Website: macys
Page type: store-pickup
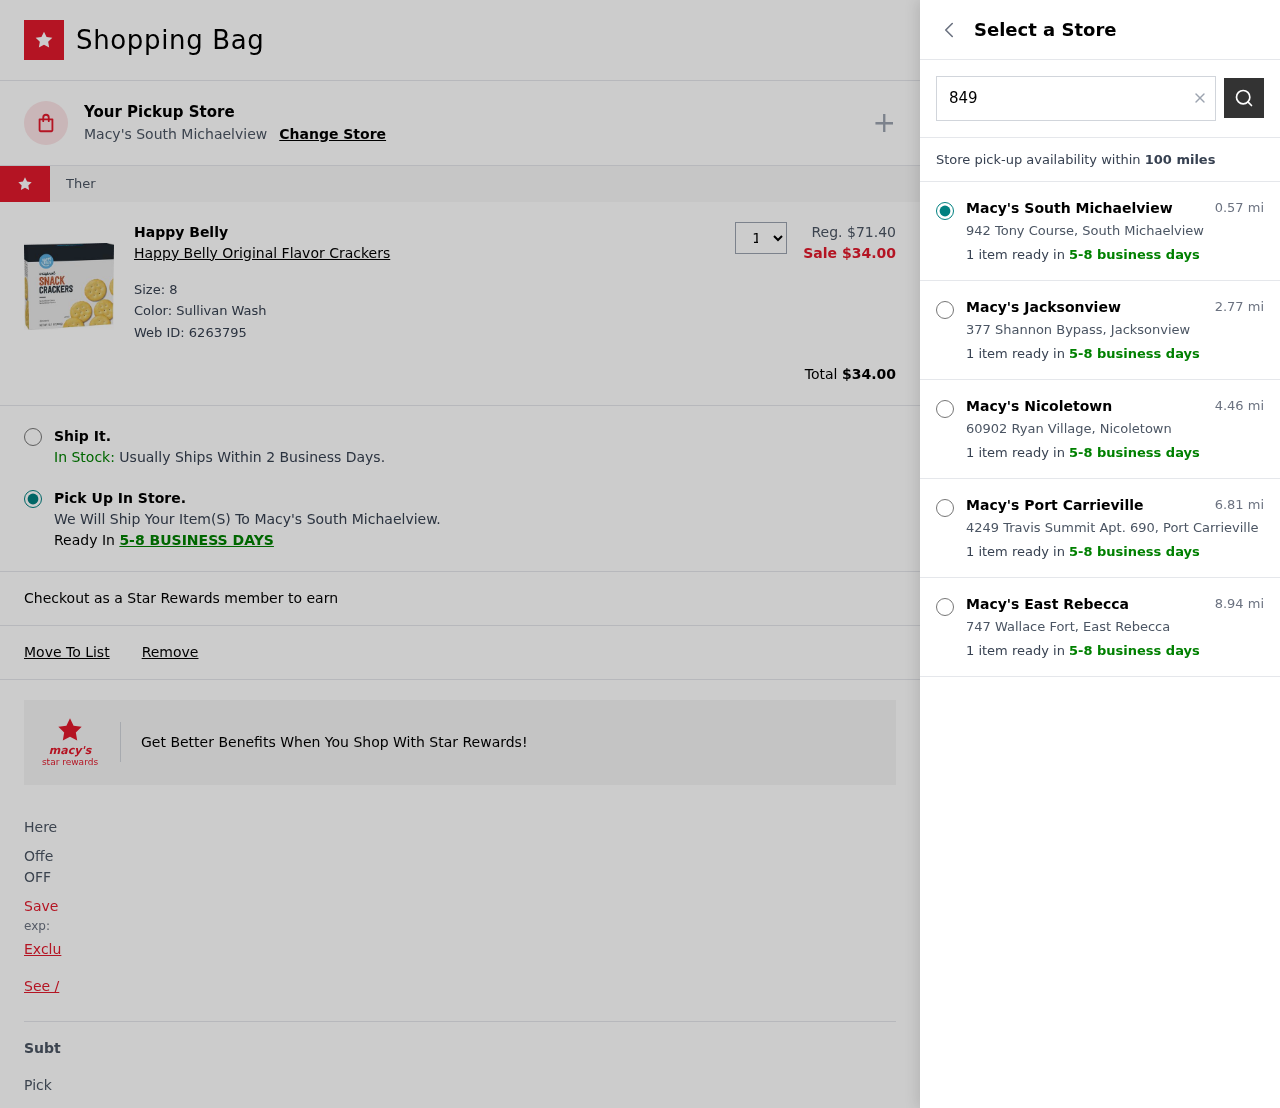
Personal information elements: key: PII_LOCATION1_CITY
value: South Michaelview
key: PII_LOCATION1_STREET
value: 942 Tony Course
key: PII_LOCATION2_CITY
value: Jacksonview
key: PII_LOCATION2_STREET
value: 377 Shannon Bypass
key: PII_LOCATION3_CITY
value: Nicoletown
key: PII_LOCATION3_STREET
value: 60902 Ryan Village
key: PII_LOCATION4_CITY
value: Port Carrieville
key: PII_LOCATION4_STREET
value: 4249 Travis Summit Apt. 690
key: PII_LOCATION5_CITY
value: East Rebecca
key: PII_LOCATION5_STREET
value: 747 Wallace Fort
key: PII_POSTCODE
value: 84981
Product elements: key: PRODUCT1_BRAND
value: Happy Belly
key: PRODUCT1_NAME
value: Happy Belly Original Flavor Crackers
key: PRODUCT1_PRICE
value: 34
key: PRODUCT1_QUANTITY
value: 1
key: PRODUCT1_ORIGINAL_PRICE
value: $71.40
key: PRODUCT1_WEB_ID
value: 6263795
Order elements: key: ORDER_TOTAL
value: $34.00
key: ORDER_DELIVERY_DATE
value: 5-8 business days
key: ORDER_DELIVERY_DATE
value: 5-8 BUSINESS DAYS
Search elements: key: SEARCH_LOCATION
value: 84981